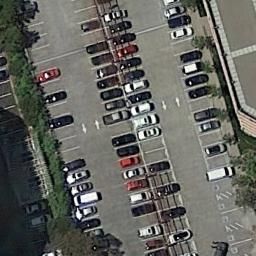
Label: parking_lot